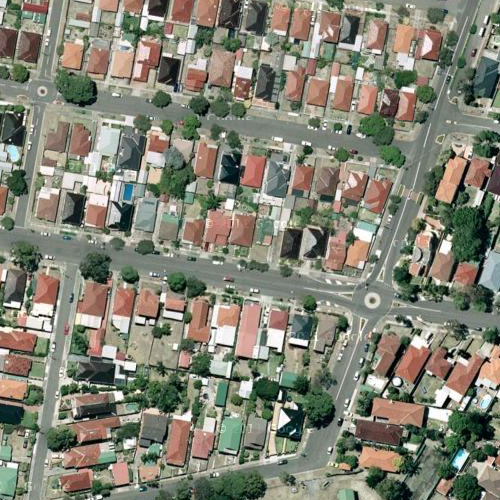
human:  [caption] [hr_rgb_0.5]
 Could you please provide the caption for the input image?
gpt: Lots of houses with red and orange roofs arranged neatly .

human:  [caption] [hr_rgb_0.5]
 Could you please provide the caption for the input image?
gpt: A town with many houses arranged densely and separated by some roads .

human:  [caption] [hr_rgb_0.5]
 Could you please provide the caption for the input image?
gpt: A residential area with houses arranged neatly and some roads go through this area .

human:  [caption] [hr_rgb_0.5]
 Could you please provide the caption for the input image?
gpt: A residential area with houses arranged neatly while many plants on the roadside .

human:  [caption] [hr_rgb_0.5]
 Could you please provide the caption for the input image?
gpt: This is a residential area with houses arranged neatly and some roads go through .